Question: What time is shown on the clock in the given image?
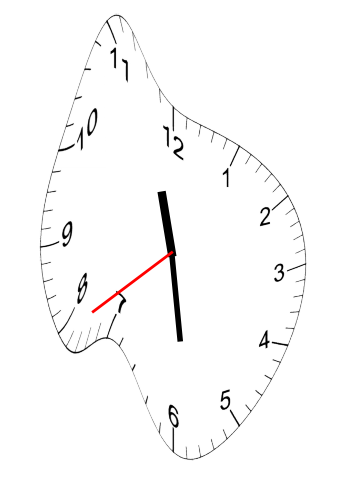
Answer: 11:28:39